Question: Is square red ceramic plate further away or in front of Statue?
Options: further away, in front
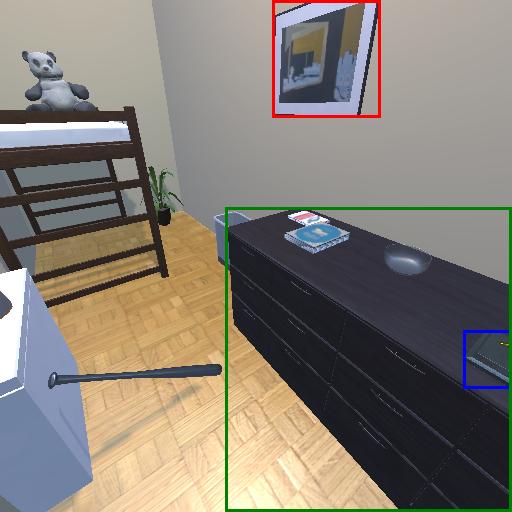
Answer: further away